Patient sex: M
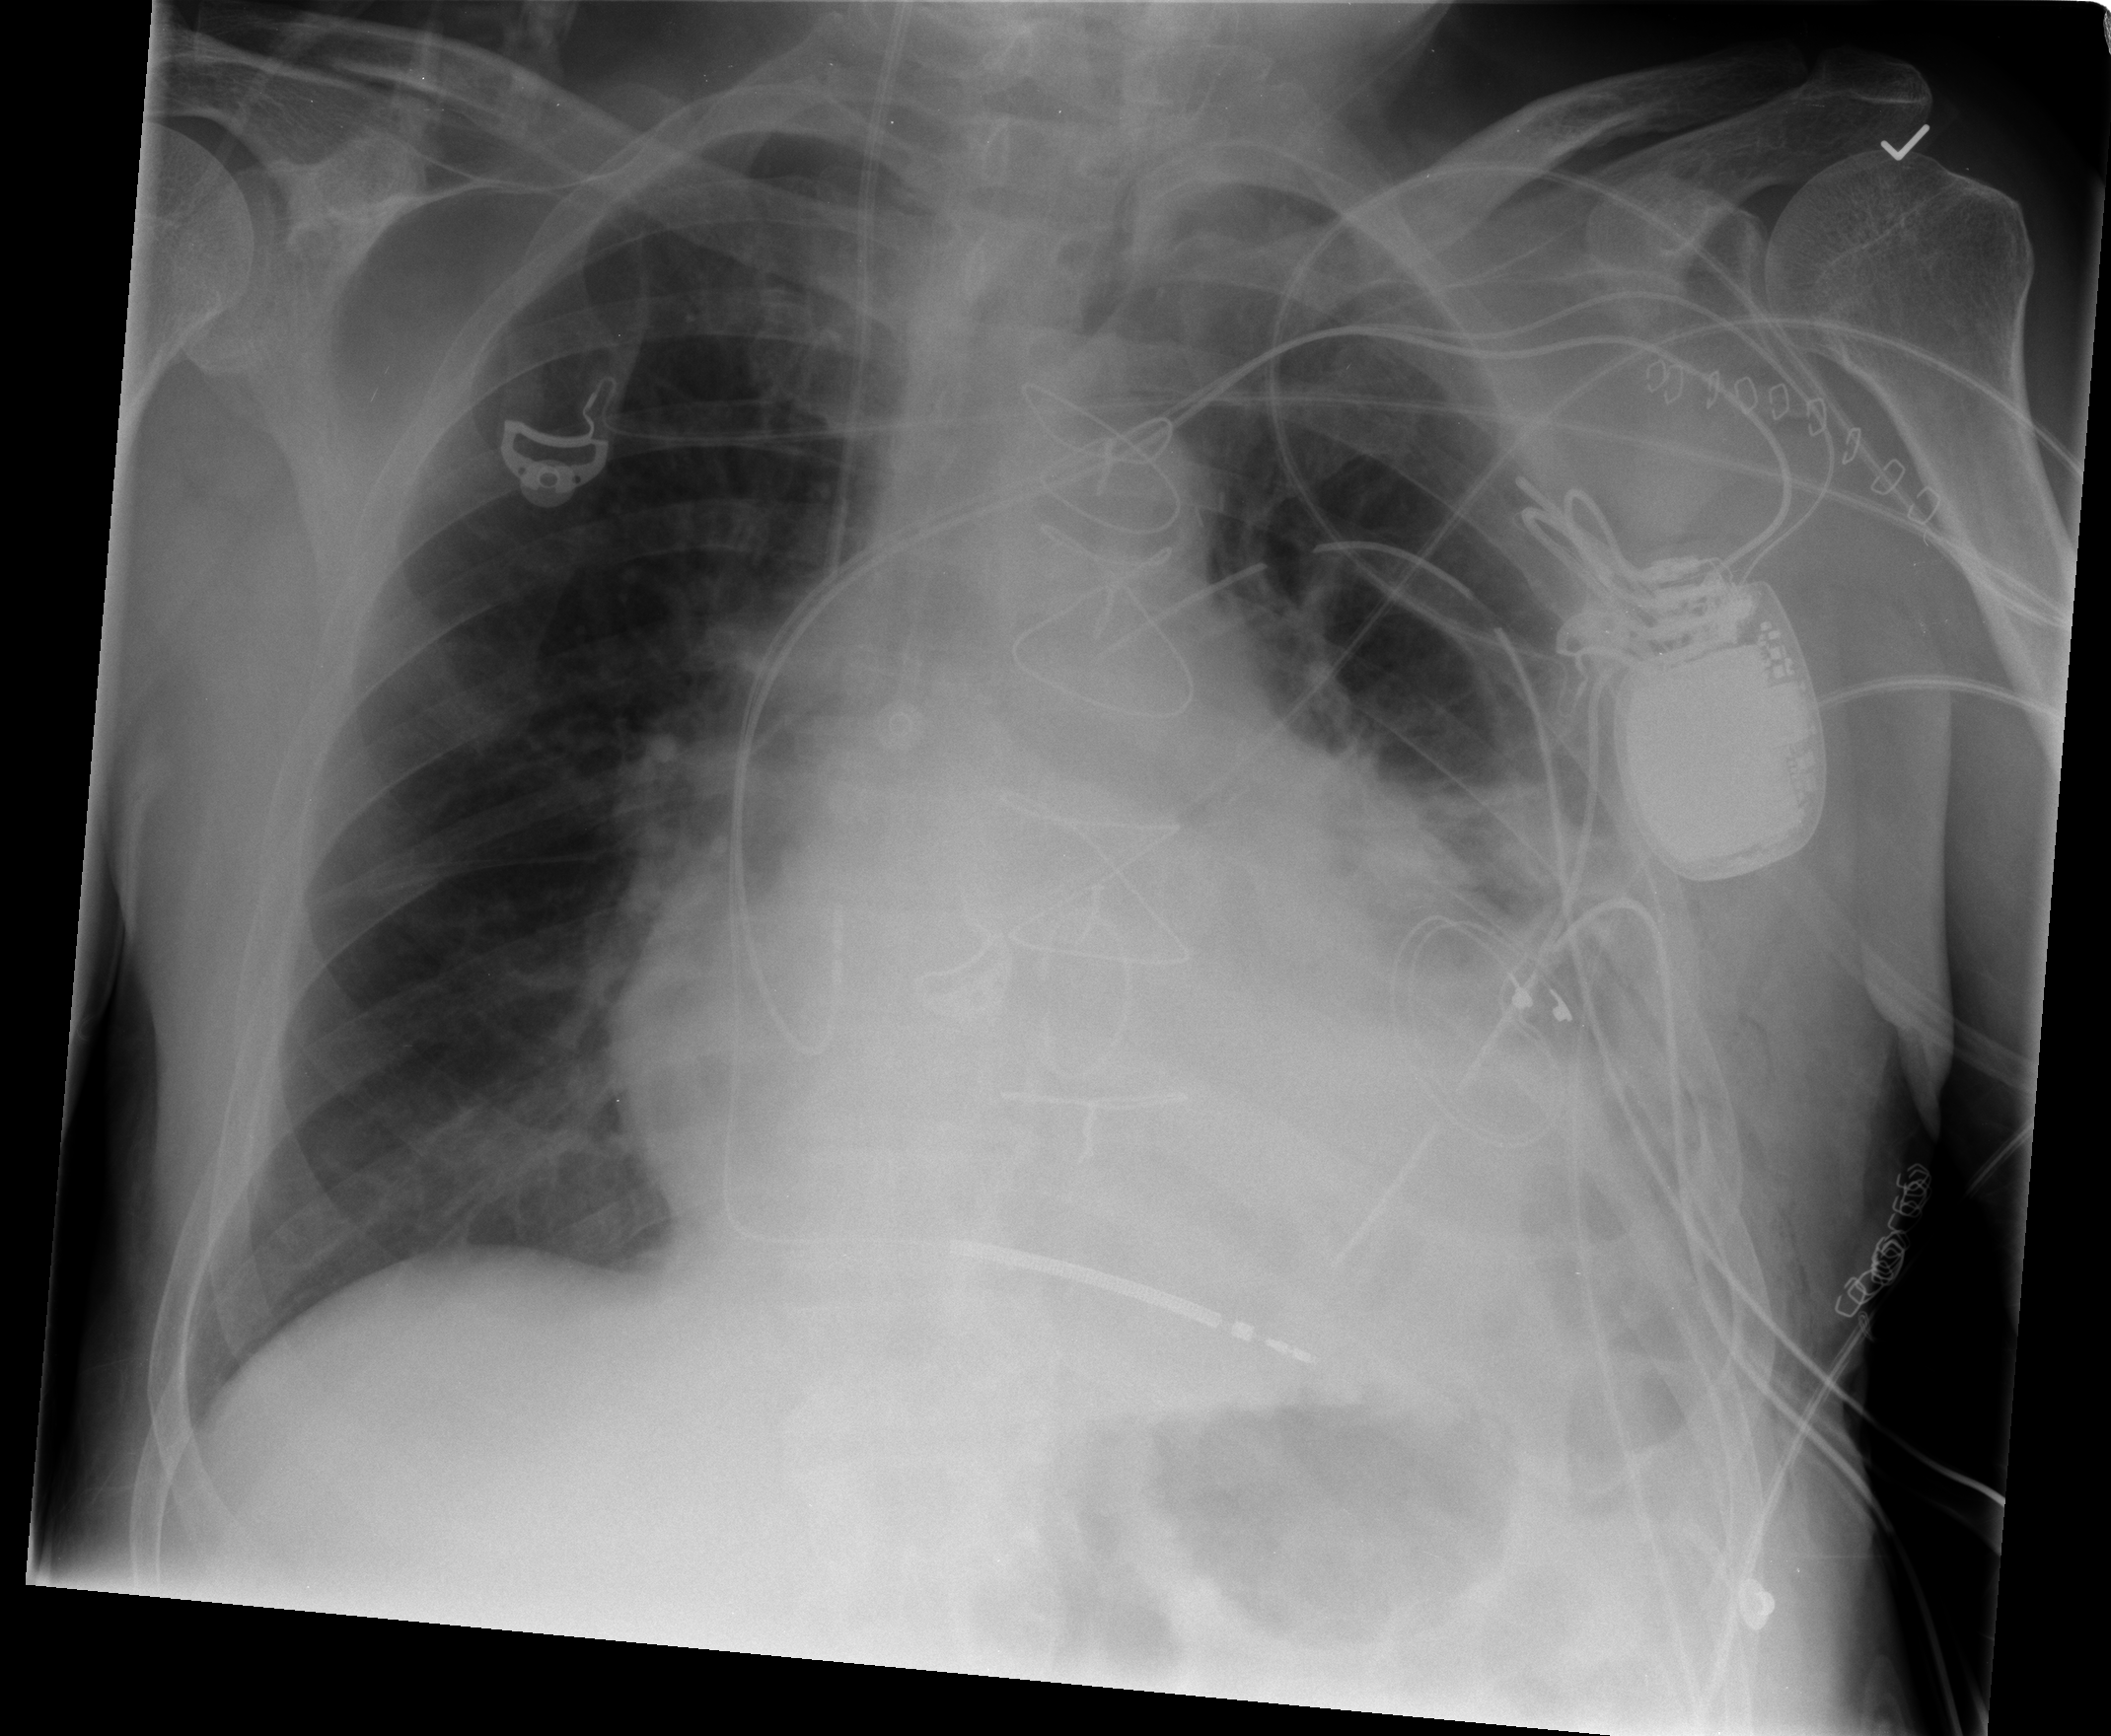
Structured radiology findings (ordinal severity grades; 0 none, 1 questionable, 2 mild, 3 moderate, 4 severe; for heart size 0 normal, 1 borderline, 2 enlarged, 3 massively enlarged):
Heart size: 3
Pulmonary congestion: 2
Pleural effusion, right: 0
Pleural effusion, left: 2
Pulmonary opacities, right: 0
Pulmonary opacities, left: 2
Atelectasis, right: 0
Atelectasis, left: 2